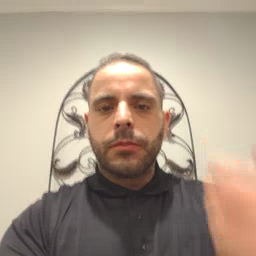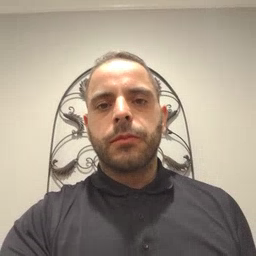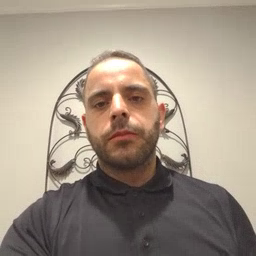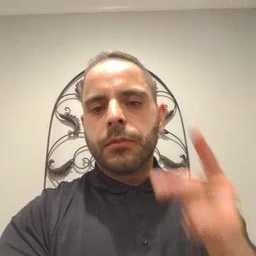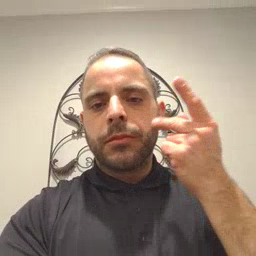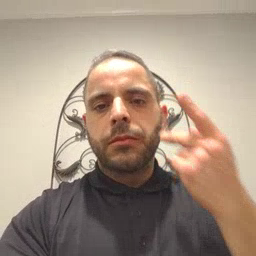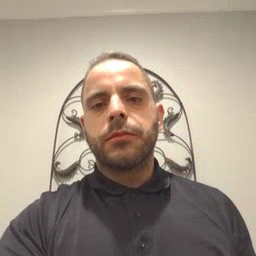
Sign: kitty